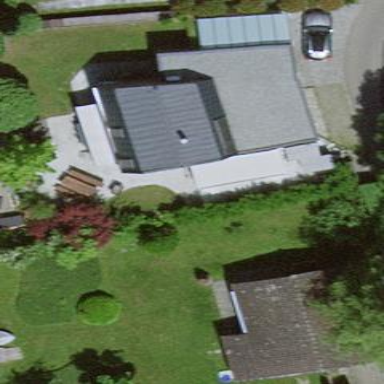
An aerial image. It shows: Flat-roofed house.